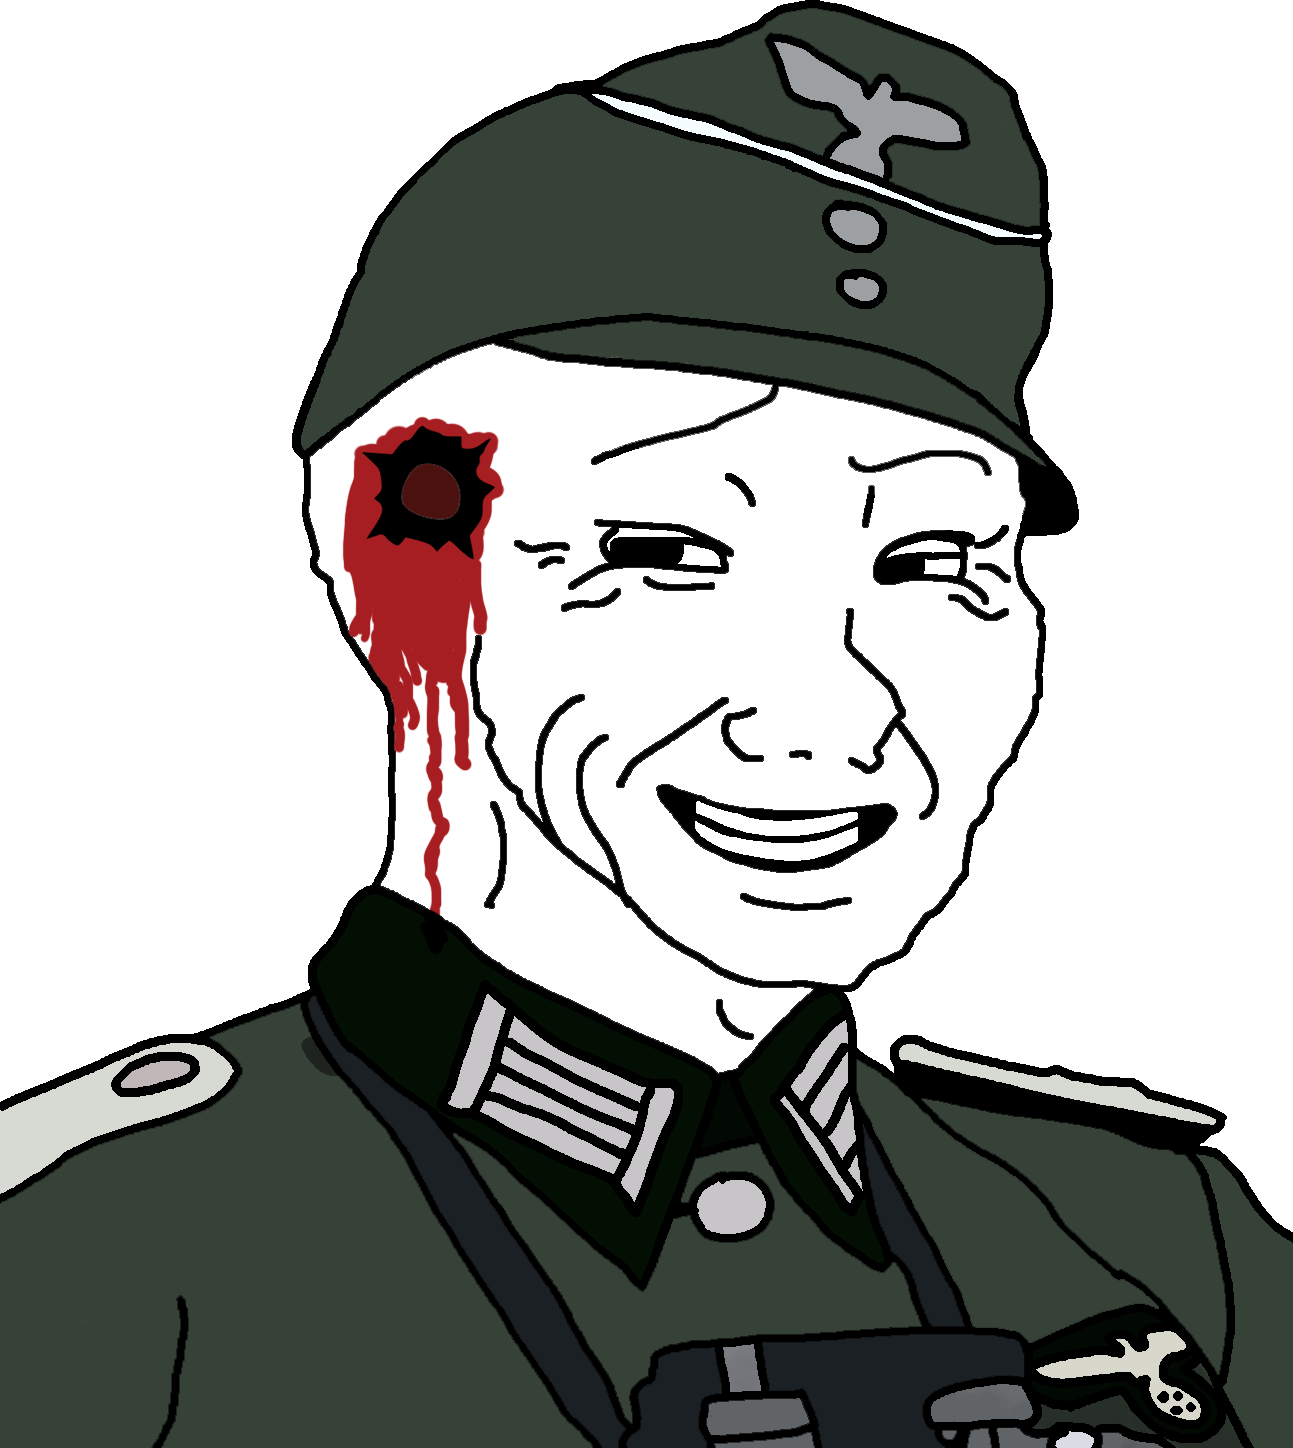
Label: 5_Smugjak